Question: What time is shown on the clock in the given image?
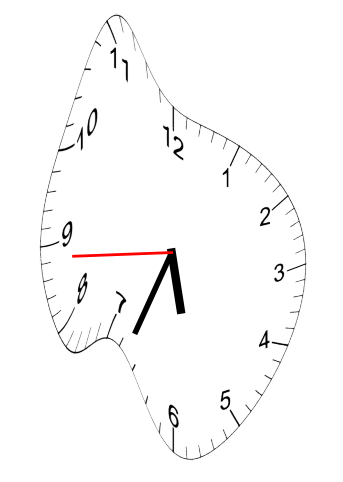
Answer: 05:33:44